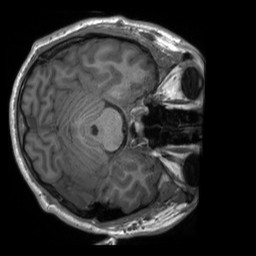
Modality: T1w
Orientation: axial
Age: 20
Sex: male
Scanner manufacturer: siemens
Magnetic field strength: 3 T
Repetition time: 2.3 s
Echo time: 0.00232 s